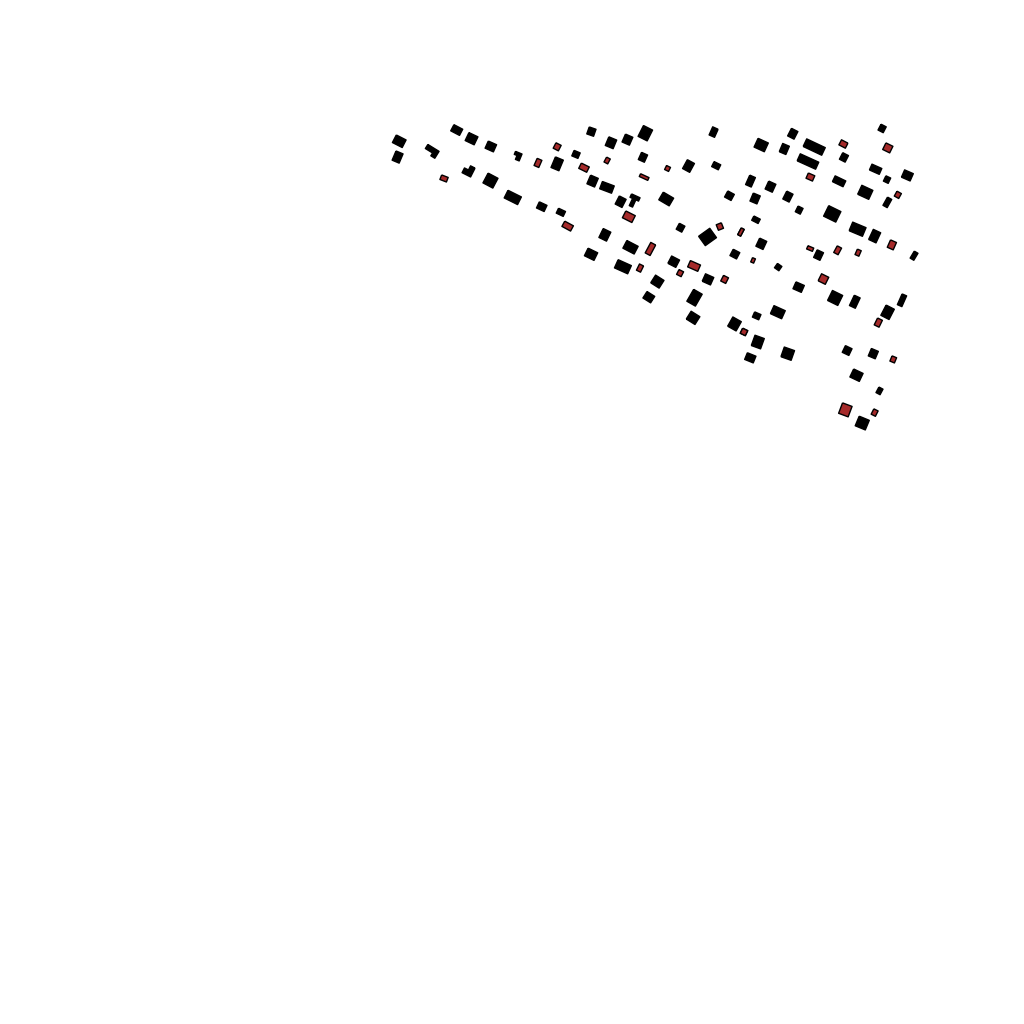
Tags: overhead vector_map, recreation, residential, individual_rise, low_rise, density_2, Building, Facility, 1.0 km²